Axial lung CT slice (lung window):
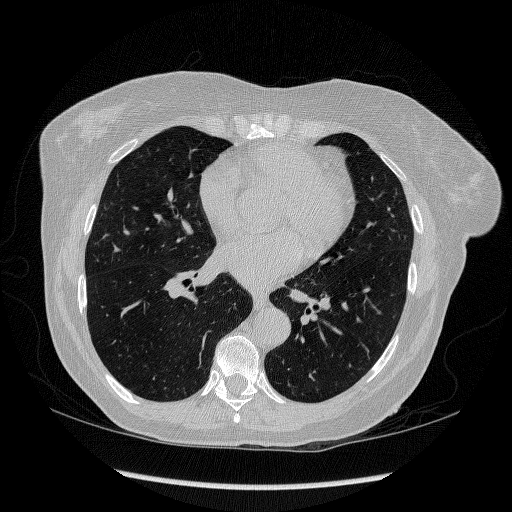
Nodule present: no